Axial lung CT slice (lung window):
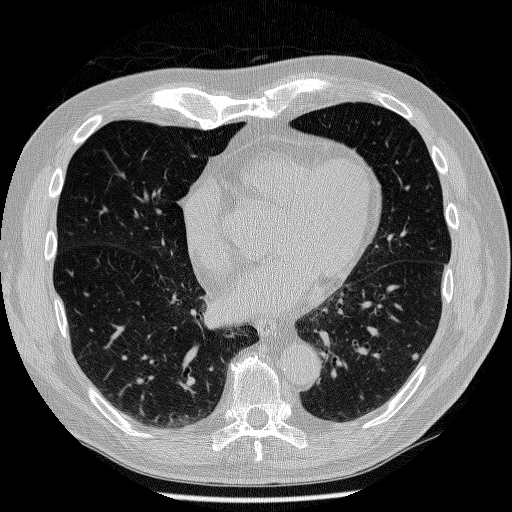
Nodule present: yes
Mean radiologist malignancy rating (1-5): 3